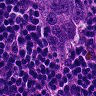
Metastatic tissue present: yes